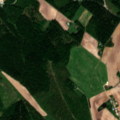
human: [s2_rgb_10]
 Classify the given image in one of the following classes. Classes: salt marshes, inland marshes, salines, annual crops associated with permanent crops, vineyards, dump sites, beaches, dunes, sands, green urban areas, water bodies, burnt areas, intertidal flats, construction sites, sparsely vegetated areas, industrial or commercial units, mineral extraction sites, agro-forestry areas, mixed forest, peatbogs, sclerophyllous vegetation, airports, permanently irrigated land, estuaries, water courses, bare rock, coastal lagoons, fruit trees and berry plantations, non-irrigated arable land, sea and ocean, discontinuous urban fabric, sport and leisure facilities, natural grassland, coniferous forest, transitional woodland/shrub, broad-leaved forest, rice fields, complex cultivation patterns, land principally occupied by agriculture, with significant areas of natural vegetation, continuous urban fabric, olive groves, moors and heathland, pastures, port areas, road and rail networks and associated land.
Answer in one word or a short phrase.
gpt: non-irrigated arable land, land principally occupied by agriculture, with significant areas of natural vegetation, broad-leaved forest, mixed forest, transitional woodland/shrub